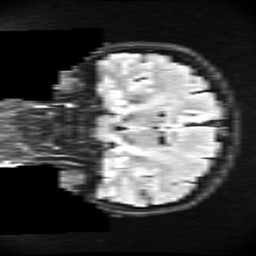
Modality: FLAIR
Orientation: coronal
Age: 23
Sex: female
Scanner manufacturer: ge
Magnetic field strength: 3 T
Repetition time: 11 s
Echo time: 0.1497 s